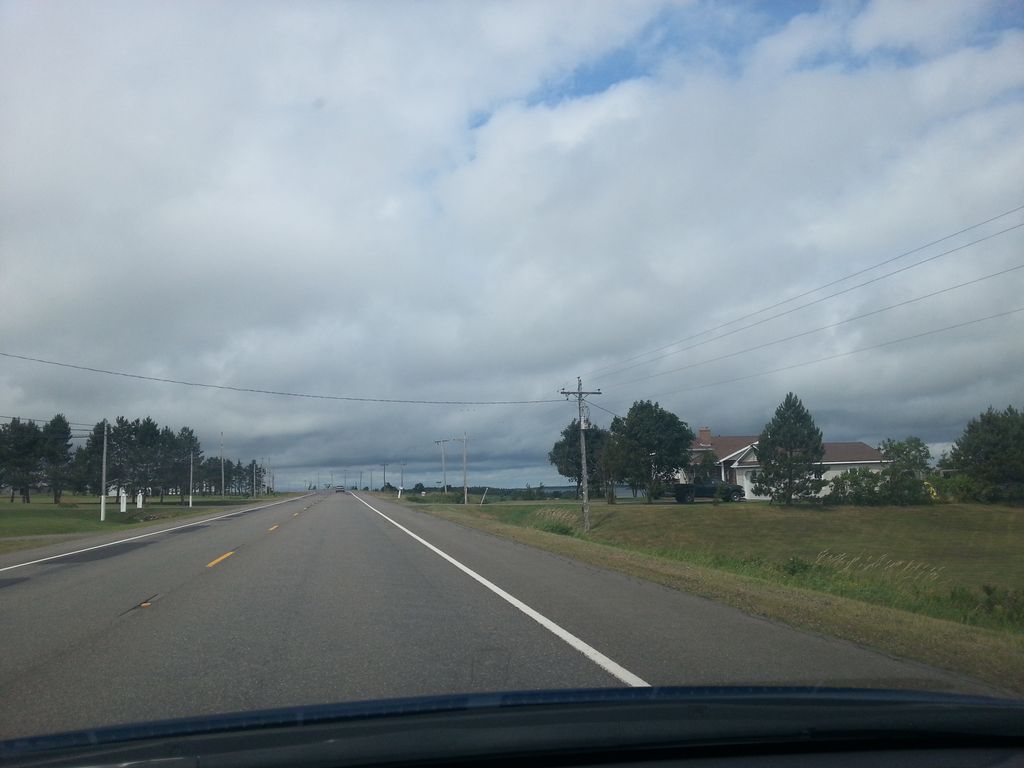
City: charlottetown